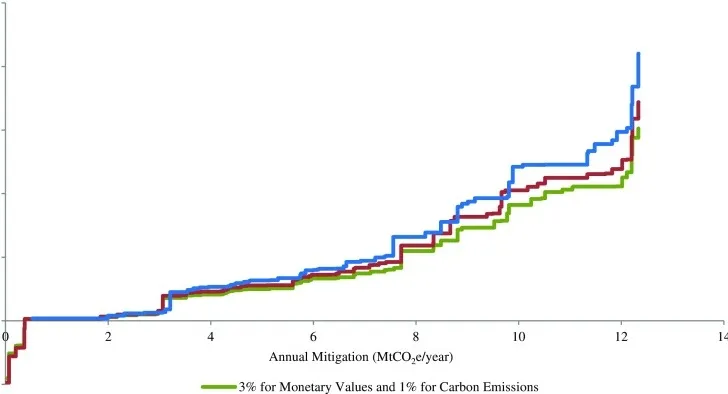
Sensitivity analysis of the cost of the portfolio that maximizes domestic mitigation during 2017-2050 (PORT2) based on three different assumptions about discount rates.
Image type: chart (chart)